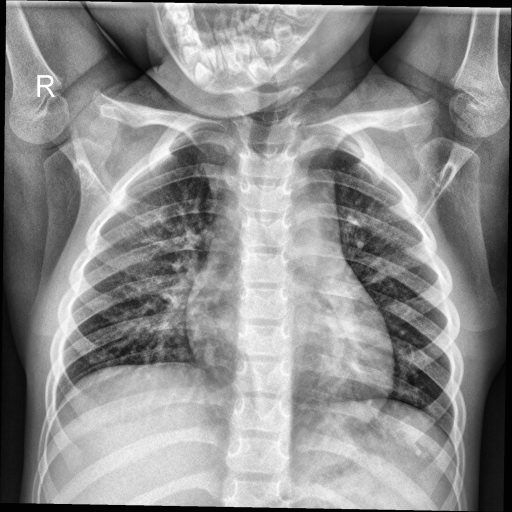
Finding: NORMAL